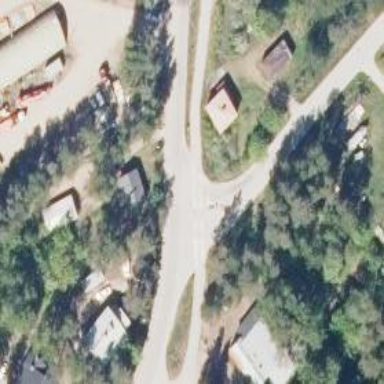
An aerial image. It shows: Road with stop sign.